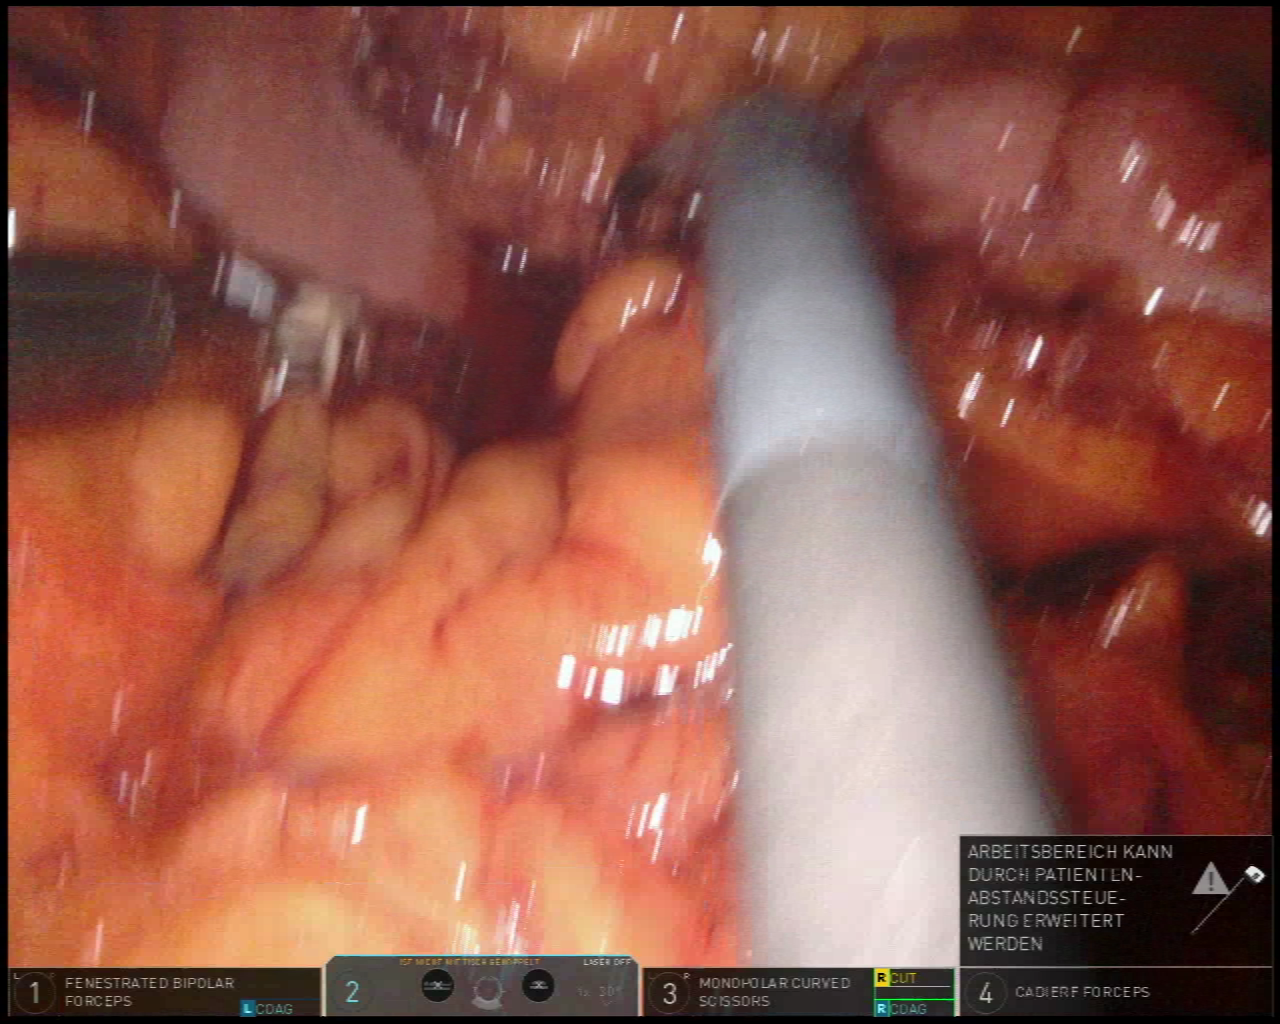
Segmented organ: stomach
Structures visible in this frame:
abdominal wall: no
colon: yes
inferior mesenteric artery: no
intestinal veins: no
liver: no
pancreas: no
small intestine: no
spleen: no
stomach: yes
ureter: no
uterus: no
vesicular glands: no